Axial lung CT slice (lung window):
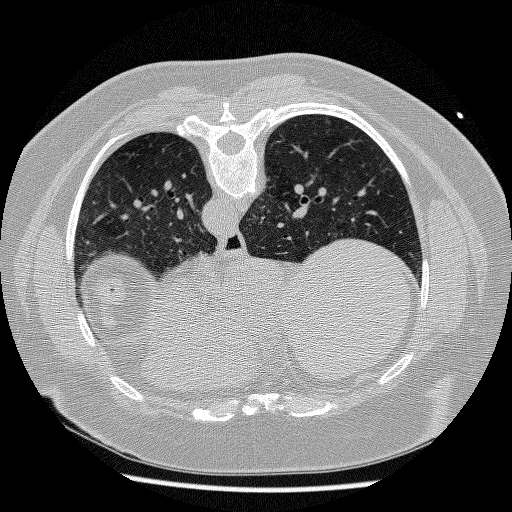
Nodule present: no